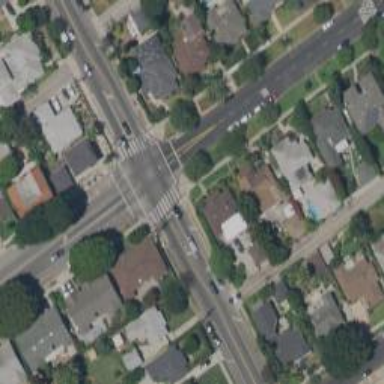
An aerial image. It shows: Footway with crossing markings in the form of lines.